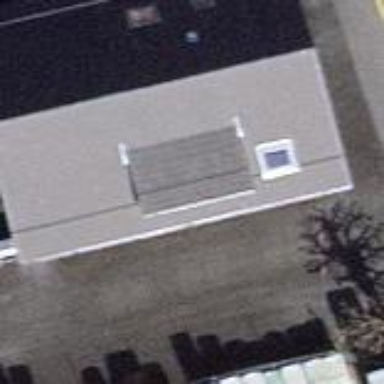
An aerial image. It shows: Part of building.